The image shows the envelope spectrum of a rolling-element bearing's vibration signal, with the characteristic fault frequencies (BPFO outer race, BPFI inner race, BSF ball, FTF cage) marked as reference lines. Based on the visible evidence, which condition applies: normal, inner_race, outer_race, ball?
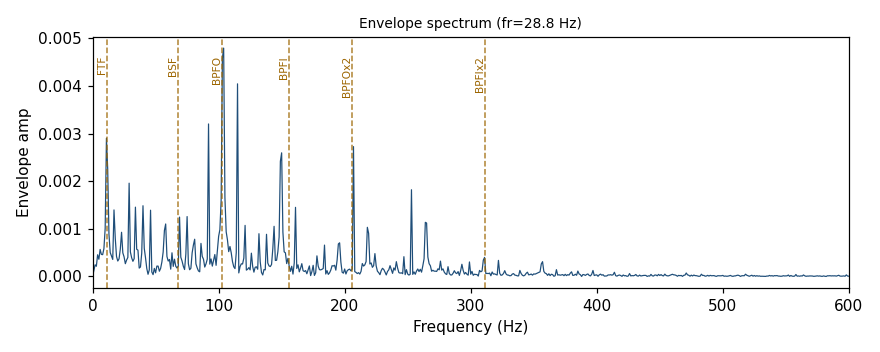
Answer: outer_race